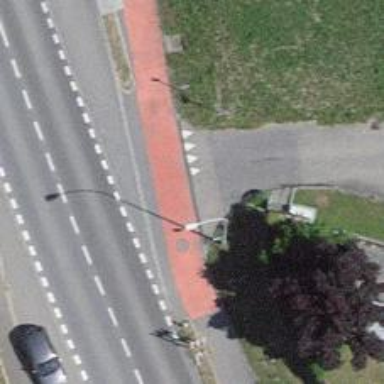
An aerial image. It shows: Marked crossing with red surface markings.